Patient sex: M
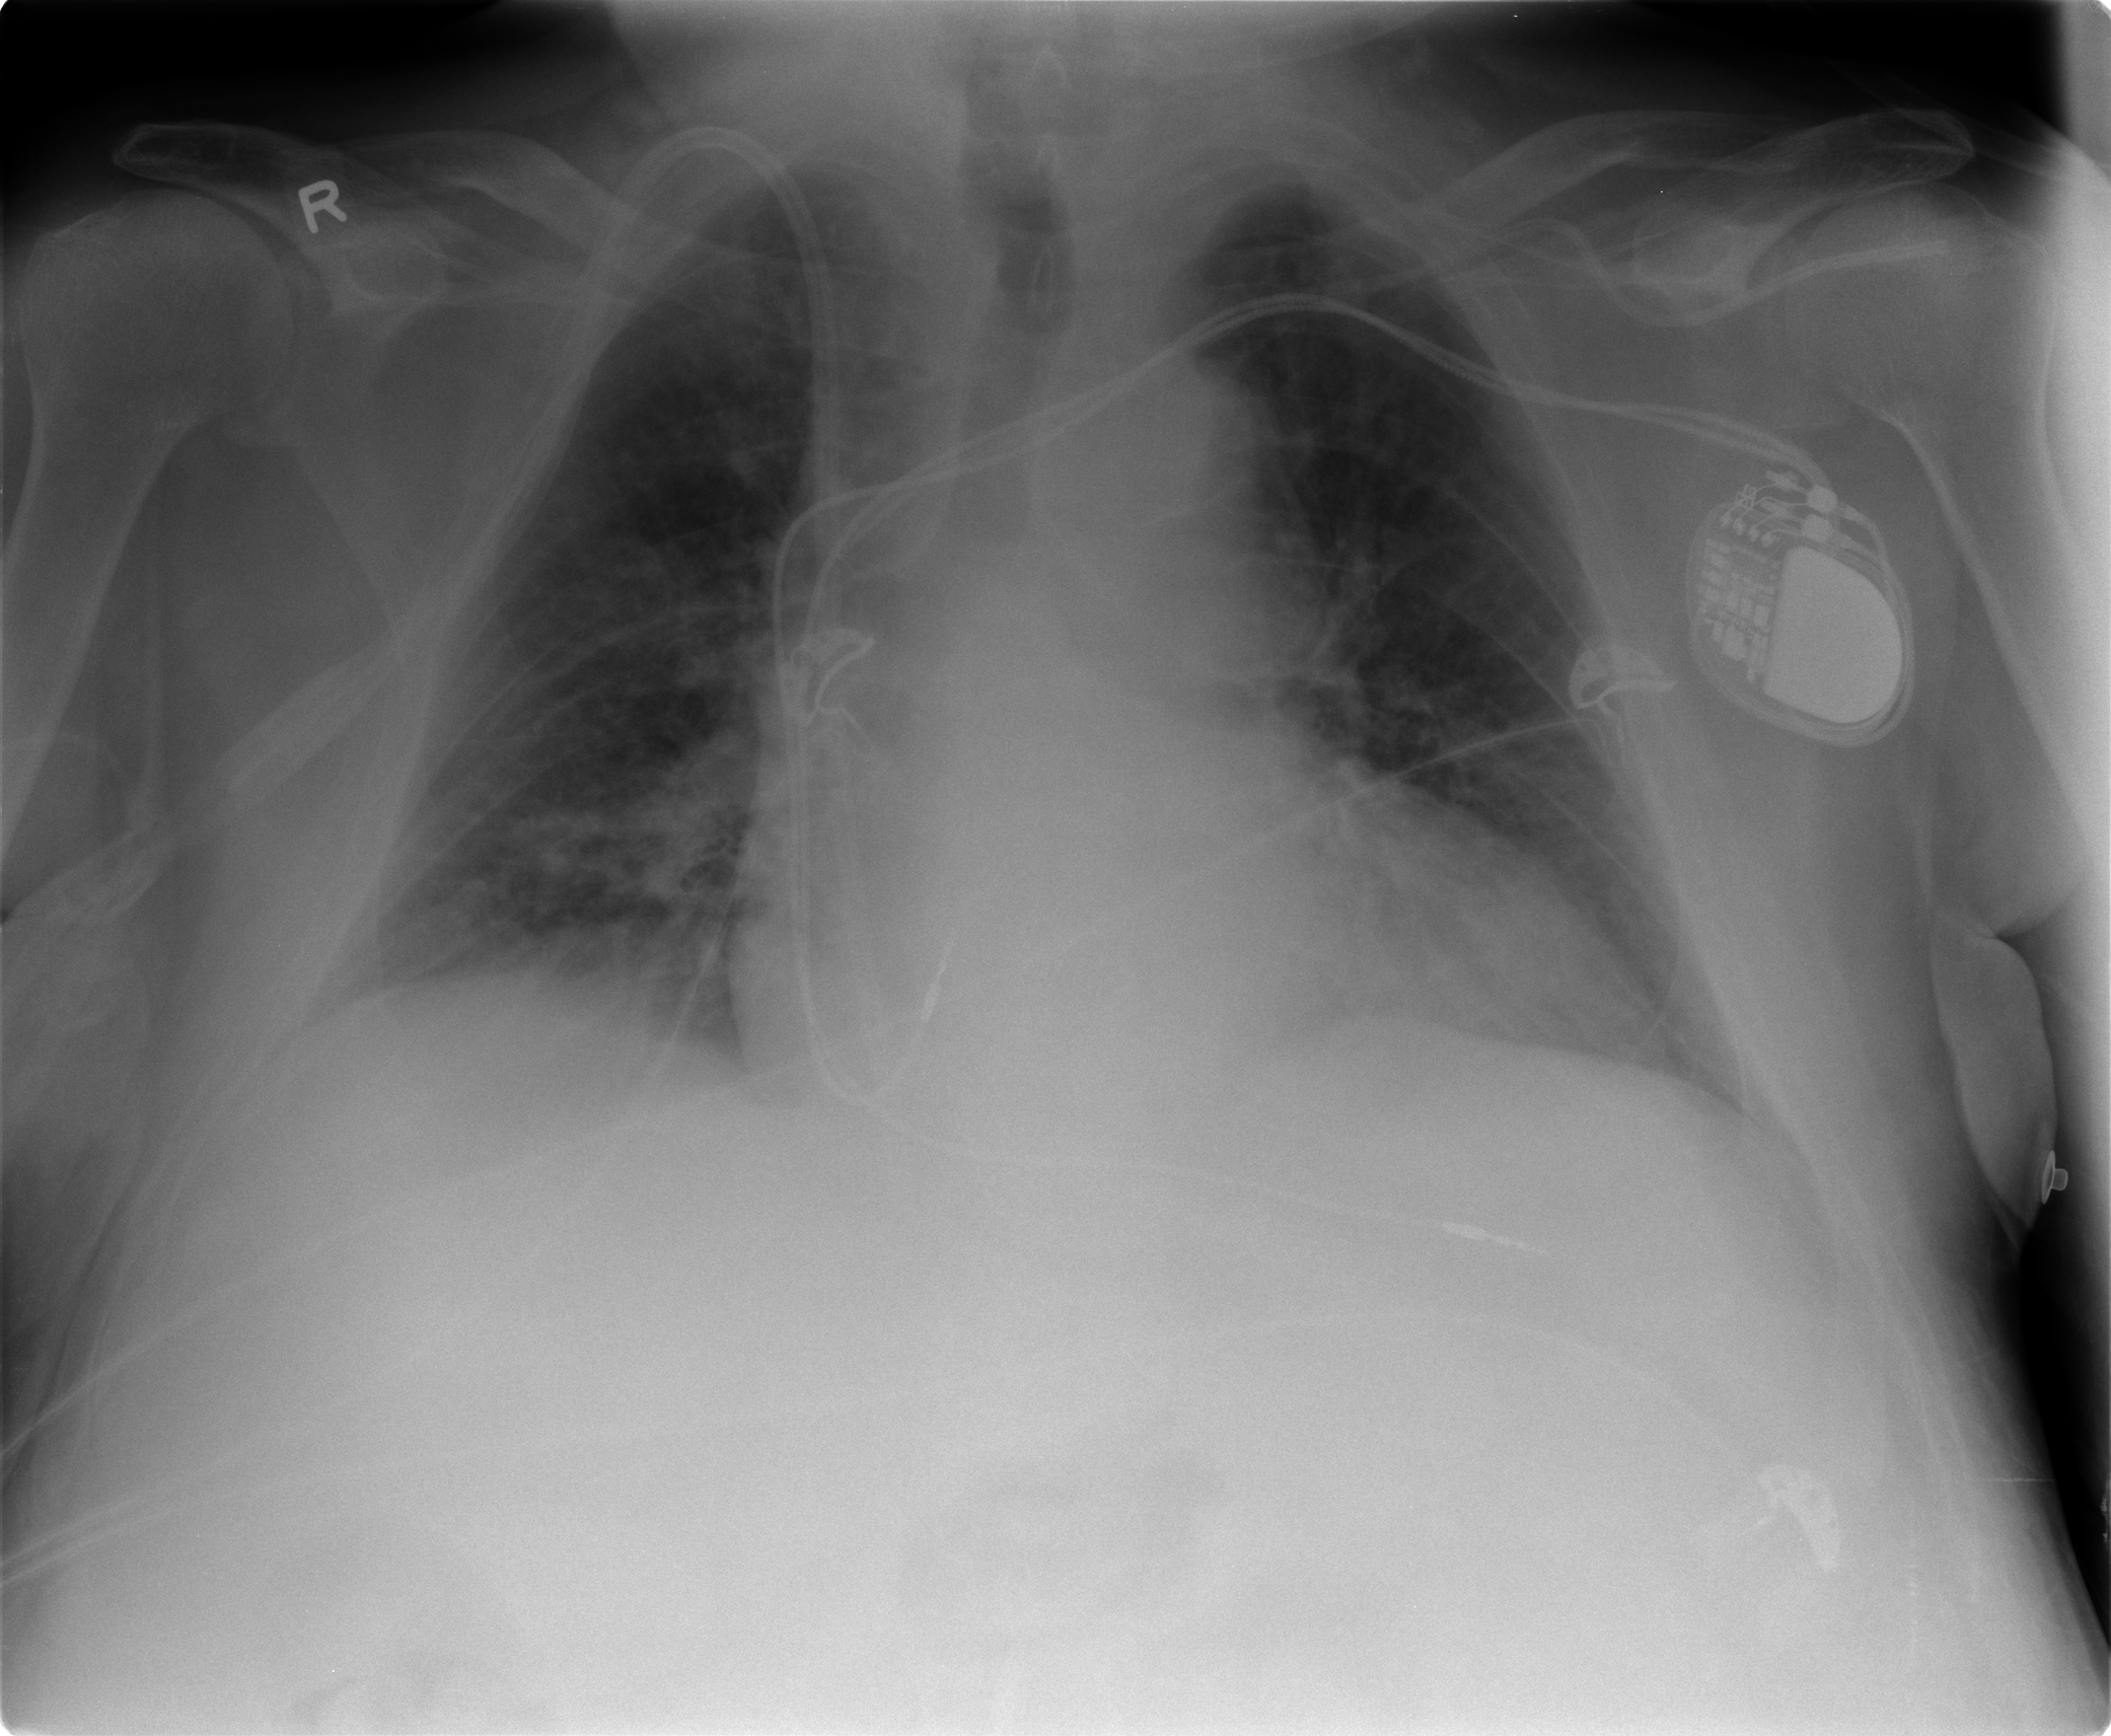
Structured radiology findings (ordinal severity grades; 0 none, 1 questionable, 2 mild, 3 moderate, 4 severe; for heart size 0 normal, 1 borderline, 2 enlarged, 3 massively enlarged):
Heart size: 2
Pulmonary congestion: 2
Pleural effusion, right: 0
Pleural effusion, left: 0
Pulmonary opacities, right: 1
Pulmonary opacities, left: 0
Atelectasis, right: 2
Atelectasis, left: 1